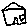
Label: house